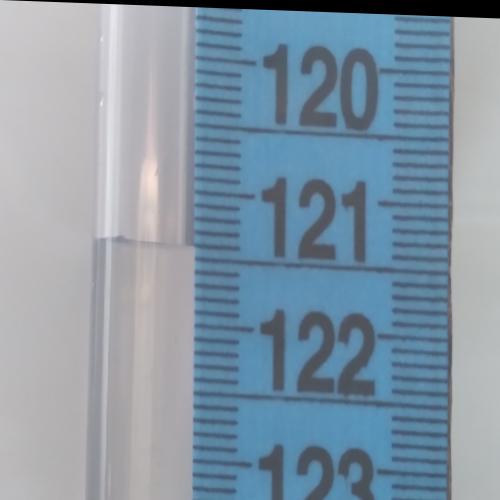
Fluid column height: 121.4 cm